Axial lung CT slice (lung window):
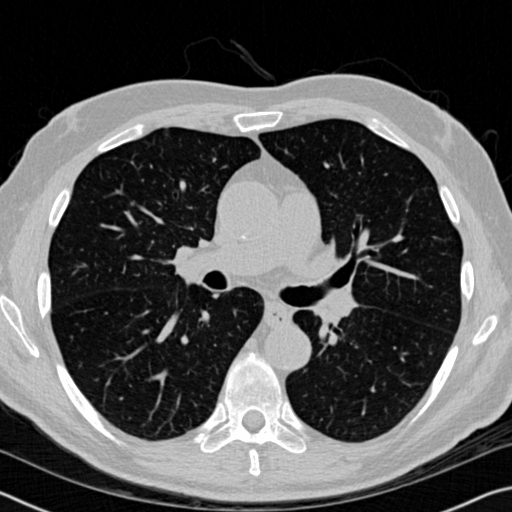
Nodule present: no